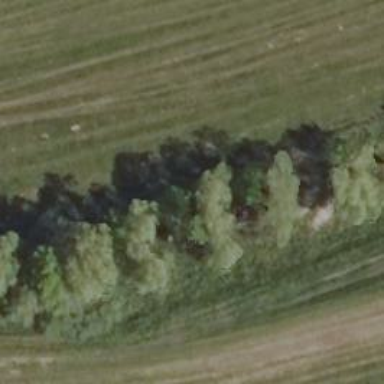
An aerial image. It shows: Row of deciduous broadleaved trees.